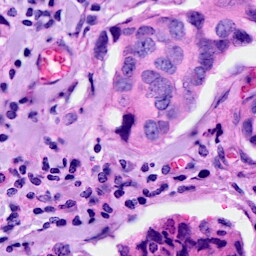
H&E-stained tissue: Breast